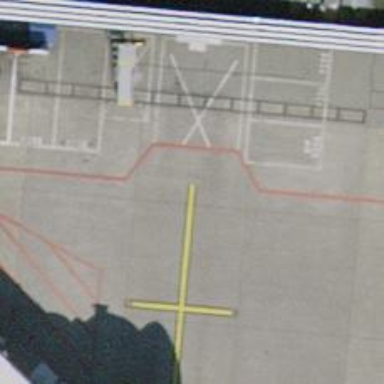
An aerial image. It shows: Airport parking position.